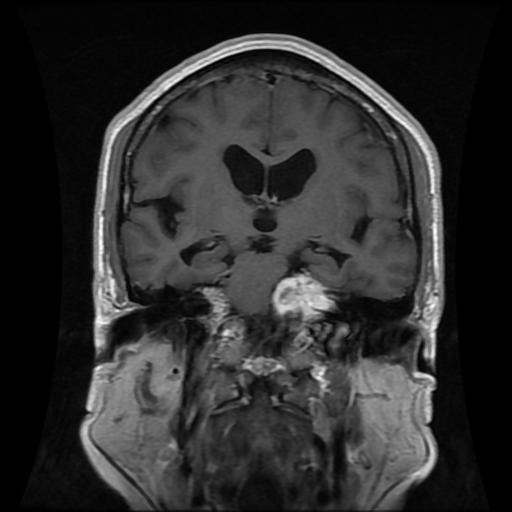
Label: meningioma